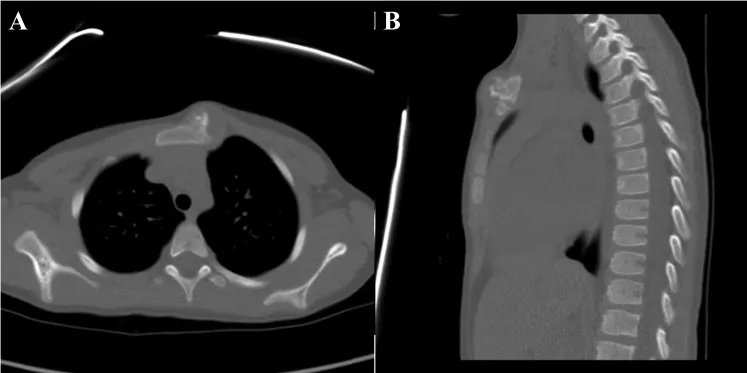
CT scan of the chest at initial presentation, including axial Fig. (2A) and a sagittal Fig. (2B) views.
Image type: radiology (ct)